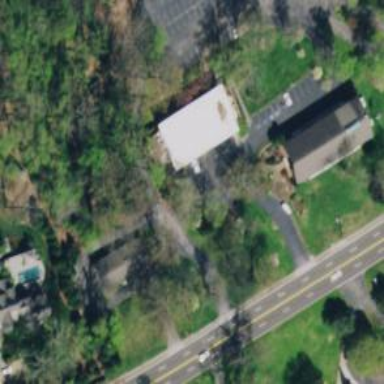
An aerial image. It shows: Driveway leading to service road.